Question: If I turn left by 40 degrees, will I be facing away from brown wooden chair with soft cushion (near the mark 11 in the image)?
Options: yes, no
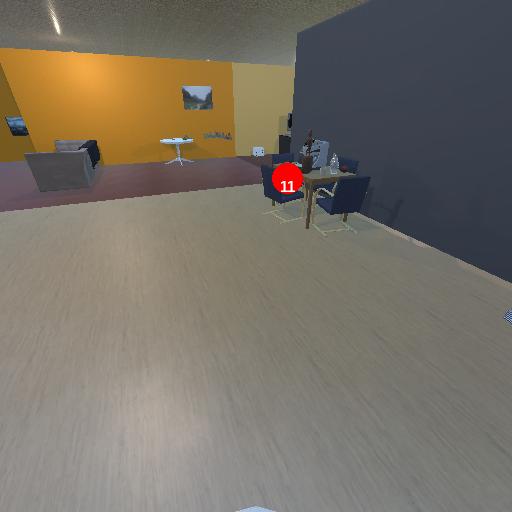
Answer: yes